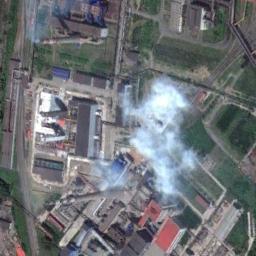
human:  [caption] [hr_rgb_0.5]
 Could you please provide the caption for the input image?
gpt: There are many buildings of different shapes next to the thermal power station .

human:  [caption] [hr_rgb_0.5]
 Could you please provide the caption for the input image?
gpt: The thermal power station is on the grass next to some buildings with white mist above .

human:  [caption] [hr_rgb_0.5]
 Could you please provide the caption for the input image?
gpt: In the thermal power plant there are plants and machinery, and two chimneys emit smoke .

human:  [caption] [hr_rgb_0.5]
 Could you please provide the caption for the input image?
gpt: Here are two thermal power stations that are emitting smoke .

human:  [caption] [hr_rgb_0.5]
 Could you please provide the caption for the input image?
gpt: There are many buildings some green lawns on the thermal power station .